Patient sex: M
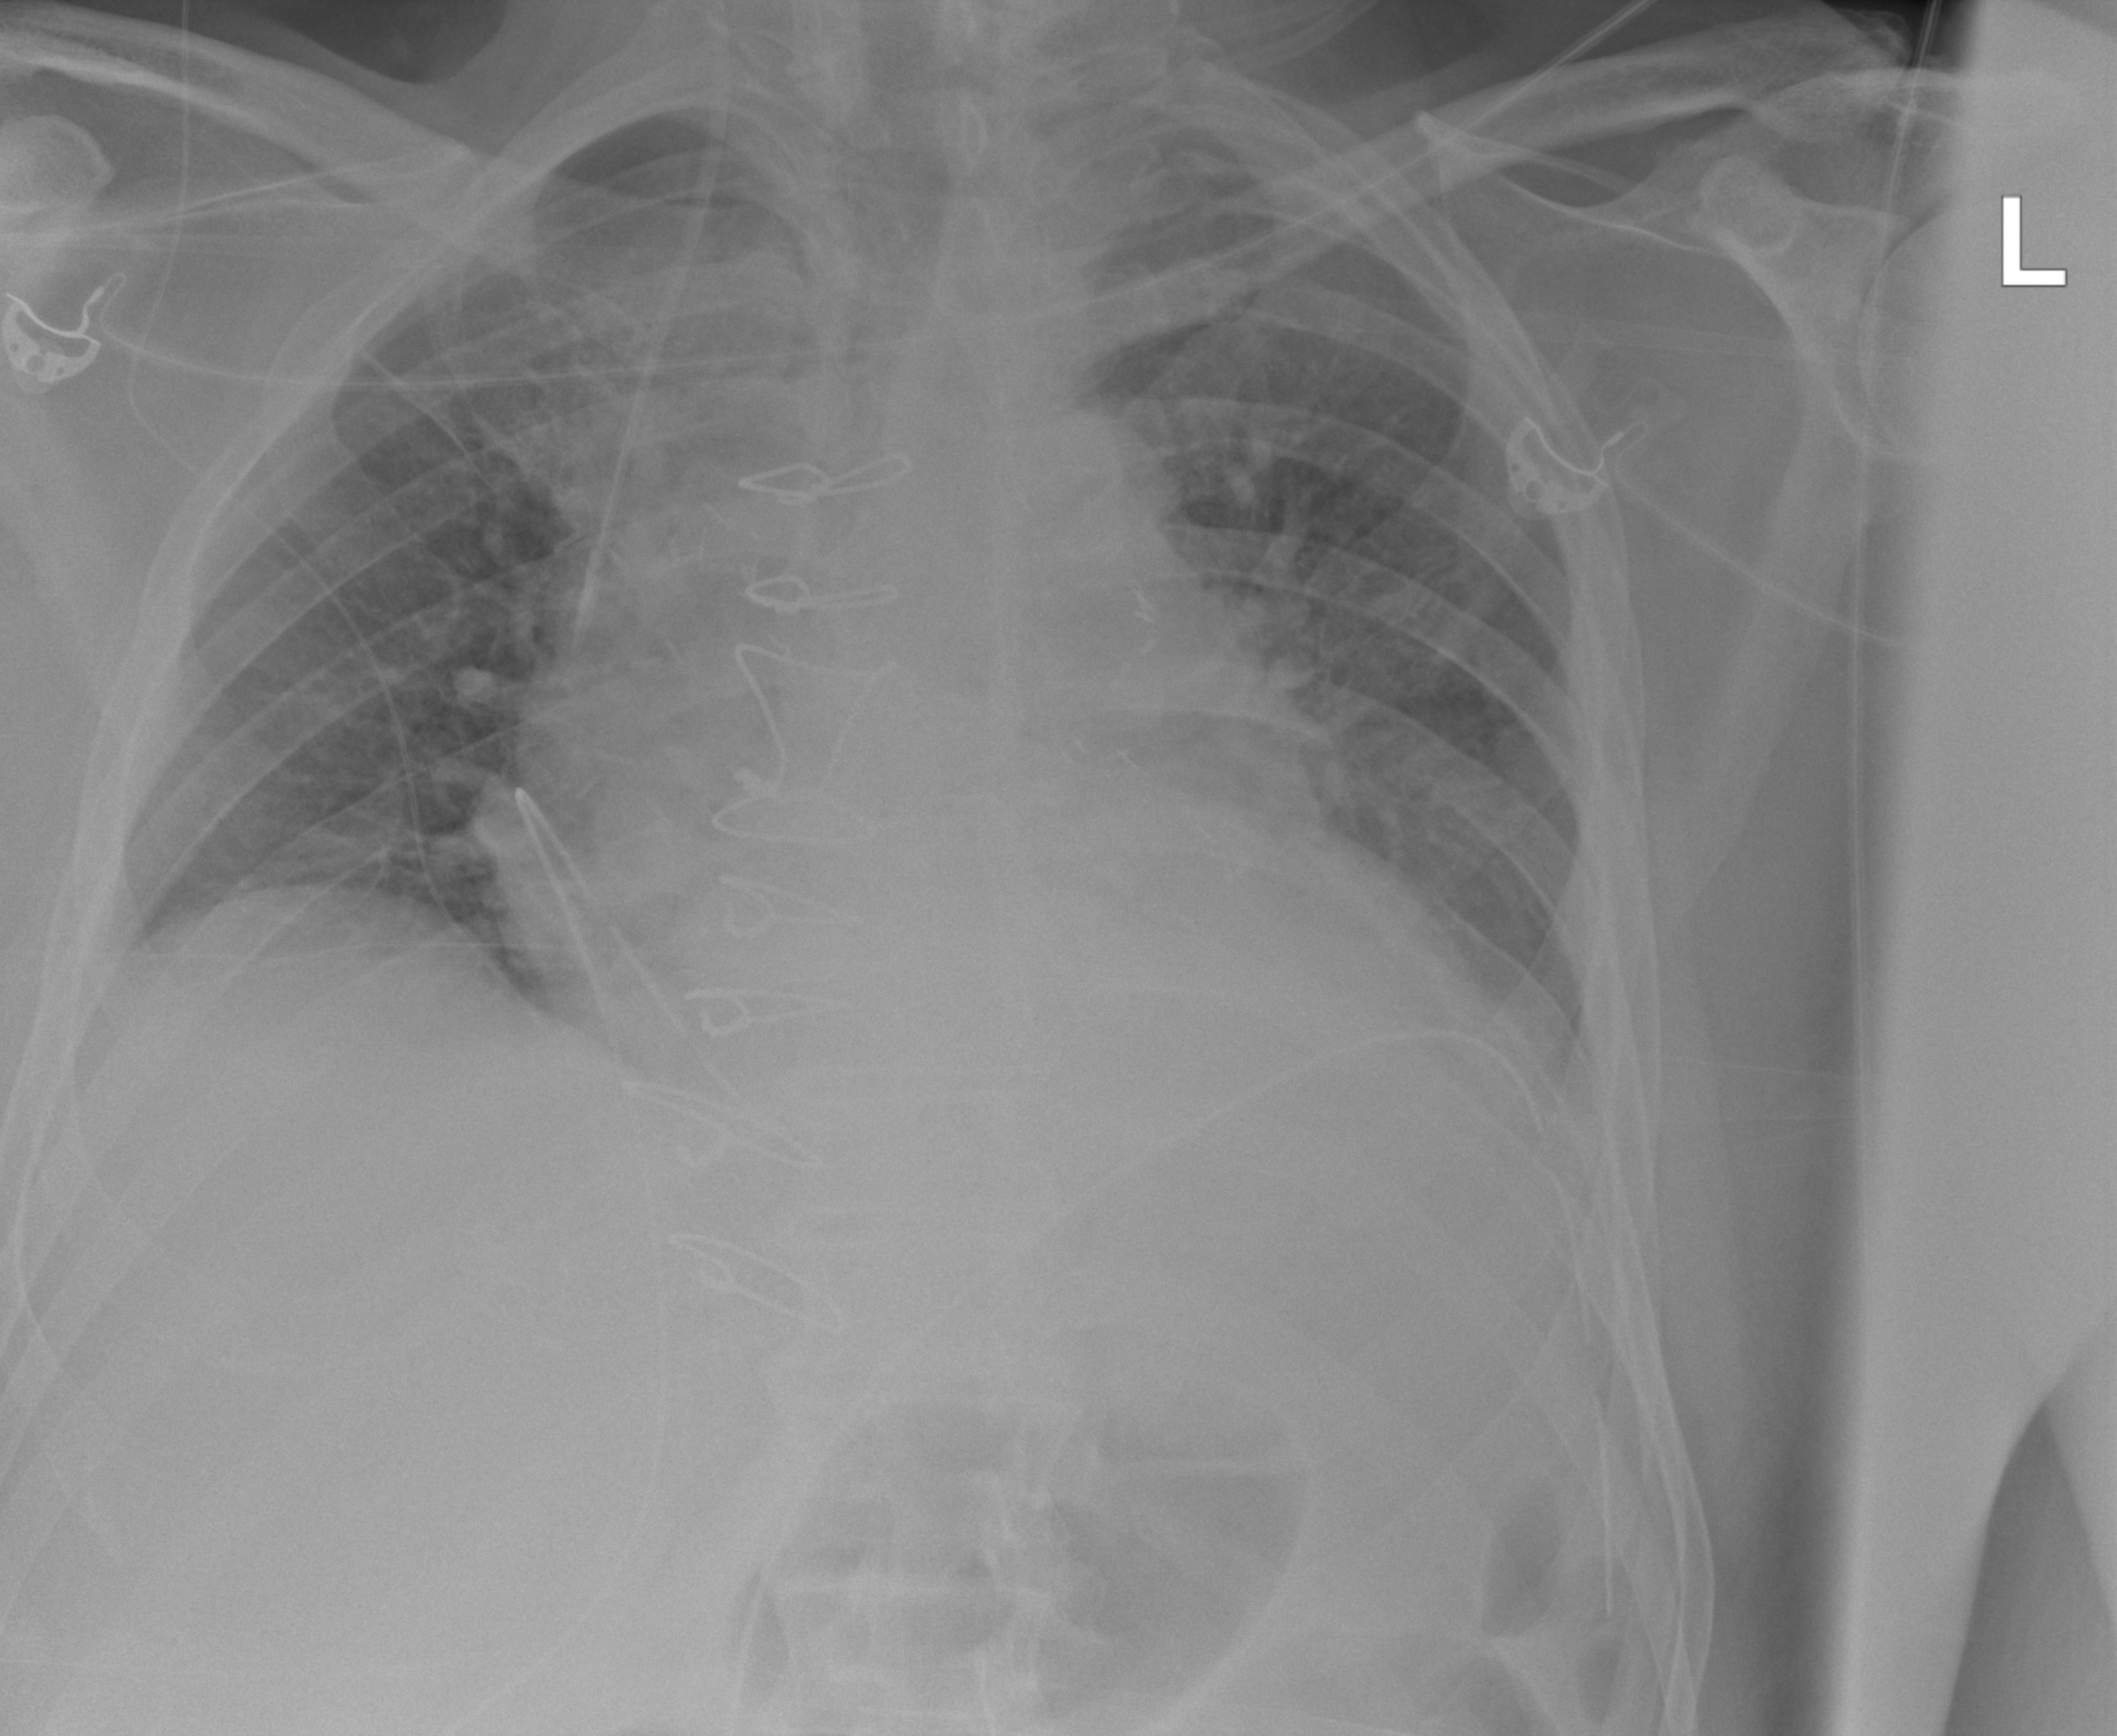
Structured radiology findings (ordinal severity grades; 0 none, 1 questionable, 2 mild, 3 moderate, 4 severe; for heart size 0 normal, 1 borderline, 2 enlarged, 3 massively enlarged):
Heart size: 2
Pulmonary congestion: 0
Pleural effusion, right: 0
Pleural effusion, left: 1
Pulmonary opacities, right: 0
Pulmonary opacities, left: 0
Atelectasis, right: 0
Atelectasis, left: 0